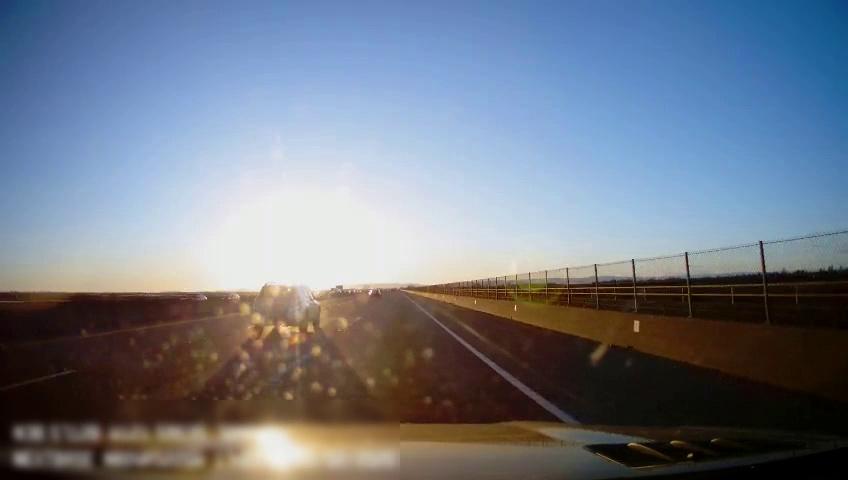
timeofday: Day
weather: Sunny
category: Drivable Space
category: Vehicles | Car
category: Vehicles | SUV
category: Vehicles | Car
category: Vehicles | SUV
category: Lanes | Alternate Lane
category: Lanes | Current Lane
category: Lanes | Current Lane
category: Lanes | Alternate Lane